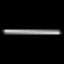
Label: line